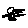
Label: cat